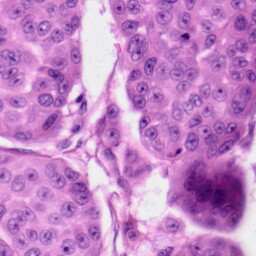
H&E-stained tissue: Skin